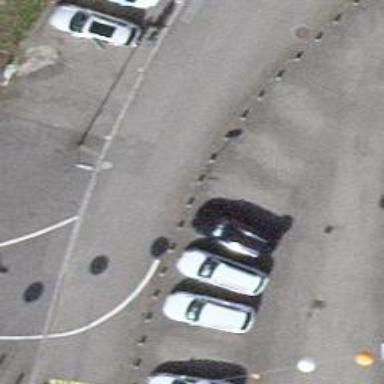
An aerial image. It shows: Bollard barrier.